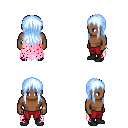
a pixel art fantasy rpg character, male body template, human, dark skin, pink tattered cape, red pants, white cyan unkempt hairstyle, bracelets, black shoes, four views (front, back, left, right), 2x2 character sprite sheet, small pixel art, hard edges, no anti-aliasing